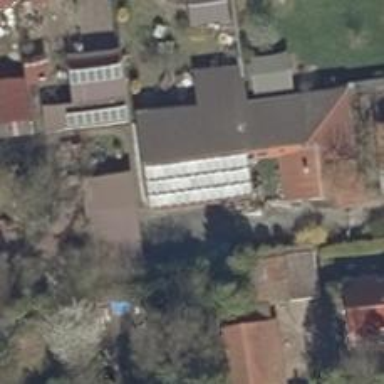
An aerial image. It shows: Solar photovoltaic panel generator producing electricity as small installation.